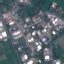
Land use / land cover: Industrial